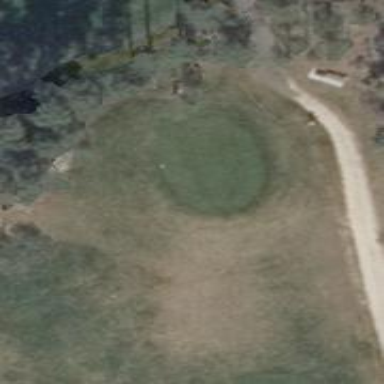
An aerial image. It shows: Golf tee.